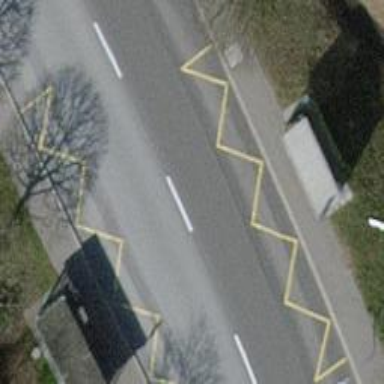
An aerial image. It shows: Bus stop with designated stop position for public transport.